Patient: sex M, age 52
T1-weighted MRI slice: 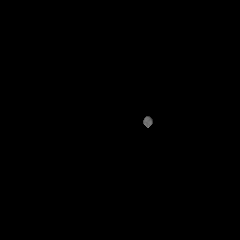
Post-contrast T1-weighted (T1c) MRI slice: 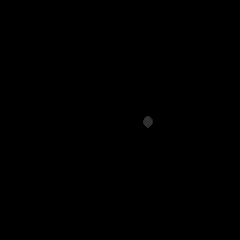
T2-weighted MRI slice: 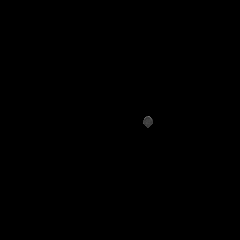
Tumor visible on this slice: no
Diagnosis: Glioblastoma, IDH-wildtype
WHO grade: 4